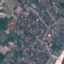
Land use / land cover class: Residential